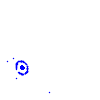
Particle: pion